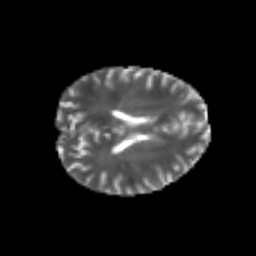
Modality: T2w
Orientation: axial
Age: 25
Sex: male
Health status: healthy